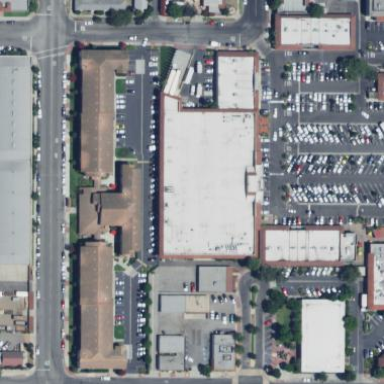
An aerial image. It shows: Building that houses supermarket.